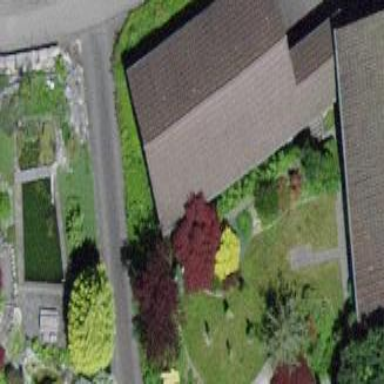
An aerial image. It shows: Garage.